Question: I m trying to install Glassfish Application Server 3.1. But I get this

I have installed Java 1.6 SDK, also Java 1.6 runtime environment. I have added C:\Program Files\Java\jdk1.6.0_22in; to path in system variables in environment variables. Still I get this error when I run the setup. In command prompt, running java and javac return possibilities of commands, running java -version returns me,
java version "1.6.0_23"
Java(TM) SE Runtime Environment (build 1.6.0_23-b05)
Java HotSpot(TM) 64-Bit Server VM (build 19.0-b09, mixed mode)
so why isnt installation recognizing it ? Also, the browser is not detecting it. However, I could compile and run a java file in command-line.
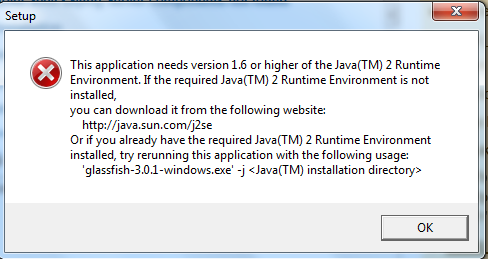
Answer: One possibility is the 64-bit JDK (though it should not matter). Can you check the stacktrace in the install logs, if any?
Another possibility is, Glassfish is using the JRE instead of JDK. Is JAVA_HOME set and pointing to the JDK location?